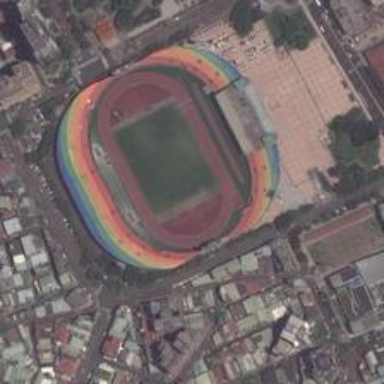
This is a quiet and beautiful exercise yatrd, mainly consisting of a football field, basketball courts and tennis courts and is integrated with lush trees .